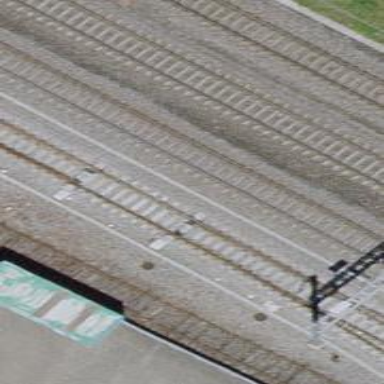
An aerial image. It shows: Railway switch.